Question: To start, I created a static version of an auto-populate dropdown list from another input.
This worked fine, but when I put it into a joomla site, and put all the head tags in, I get it working as it should, but in the second dropdown field I'm getting a load of extra values for every item.

The code I'm using for the head is:
'''
<script type="text/javascript">
var items = [];
items["24 Hour Blips"] = [ "24DPBU1200 - 1200mm Built Up Non-Illuminated Logo",
"24DPBU1500 - 1500mm Built Up Non-Illuminated Logo",
"24DPBU1700 - 1700mm Built Up Non-Illuminated Logo",
"24DPBU2000 - 2000mm Built Up Non-Illuminated Logo"
];
items["Car Park Signs"] = [ "FS1 - 640mm x 1800mm Car Park Flag Double Sided",
"FS2 - 700mm x 1250mm Car Park Flag Double Sided",
"FS3 - 1250mm x 1250mm Car Park Directional Single Sided",
"FS4 - 1250mm x 1250mm Car Park Directional Double Sided",
"FS5 - 1250mm x 860mm Car Park Directional Single Sided",
"FS6 - 1250mm x 860mm Car Park Directional Double Sided",
"FS7 - 600mm x 800mm Disclaimer Single Sided",
"FS8 - 600mm x 800mm Disclaimer Double Sided",
"FS9 - 800mm x 700mm Welcome Single Sided",
"FS10 - 800mm x 700mm Welcome Double Sided",
"FS11 - 2843mm x 1000mm Car Park Directional Single Sided",
"FS12 - 2843mm x 1000mm Car Park Directional Double Sided",
"FDP - 885mm x 260mm Finger Directional Post",
"FD - 885mm x 260mm Finger Directional",
"FDWM - 885mm x 260mm Finger Directional Wall Mounted"
];
items["Flex Letters"] = [ "FL3500 - 3500mm Illuminated Flex 'TESCO' Letters",
"FL4200 - 4200mm Illuminated Flex 'TESCO' Letters",
"FLE3500 - 3500mm Illuminated Flex 'EXTRA' Letters",
"FLE4200 - 4200mm Illuminated Flex 'EXTRA' Letters"
];
items["Gantry Signs"] = [ "GAN4300 - Twin Post 4.3m Main Store Gantry",
"GAN5700 - Twin Post 5.7m Main Store Gantry",
"GAN7100 - Twin Post 7.1m Main Store Gantry",
"SP-GAN4300 - Single Post 4.3m Main Store Gantry",
"SP-GAN5700 - Single Post 5.7m Main Store Gantry",
"SP-GAN7100 - Single Post 7.1m Main Store Gantry",
"GANPFS4300 - Twin Post 4.3m PFS Gantry",
"GANPFS5700 - Twin Post 5.7m PFS Gantry",
"GANPFS7100 - Twin Post 7.1m PFS Gantry",
"SP-GANPFS4300 - Single Post 4.3m PFS Gantry",
"SP-GANPFS5700 - Single Post 5.7m PFS Gantry",
"SP-GANPFS7100 - Single Post 7.1m PFS Gantry",
"RETRO4300 - Twin Post 4.3m Main Store Gantry Retro Kit",
"RETRO5700 - Twin Post 5.7m Main Store Gantry Retro Kit",
"RETRO7100 - Twin Post 7.1m Main Store Gantry Retro Kit",
"RETROPFS4300 - Twin Post 4.3m PFS Gantry Retro Kit",
"RETROPFS5700 - Twin Post 5.7m PFS Gantry Retro Kit",
"RETROPFS7100 - Twin Post 7.1m PFS Gantry Retro Kit",
"GANC - Twin Post Gantry Cage",
"SP-GANC - Single Post Gantry Cage"
];
items["Illuminated Logo"] = [ "ML600 - 600mm Illuminated Moulded 'TESCO' Letters",
"ML900 - 900mm Illuminated Moulded 'TESCO' Letters",
"ML1200 - 1200mm Illuminated Moulded 'TESCO' Letters",
"ML1500 - 1500mm Illuminated Moulded 'TESCO' Letters",
"ML1700 - 1700mm Illuminated Moulded 'TESCO' Letters",
"ML2000 - 2000mm Illuminated Moulded 'TESCO' Letters",
"ML2500 - 2500mm Illuminated Moulded 'TESCO' Letters",
"ML2900 - 2900mm Illuminated Moulded 'TESCO' Letters",
"MLE600 - 600mm Illuminated Moulded 'EXTRA' Letters",
"MLE900 - 900mm Illuminated Moulded 'EXTRA' Letters",
"MLE1200 - 1200mm Illuminated Moulded 'EXTRA' Letters",
"MLE1500 - 1500mm Illuminated Moulded 'EXTRA' Letters",
"MLE1700 - 1700mm Illuminated Moulded 'EXTRA' Letters",
"MLE2000 - 2000mm Illuminated Moulded 'EXTRA' Letters",
"MLE2500 - 2500mm Illuminated Moulded 'EXTRA' Letters",
"MLE2900 - 2900mm Illuminated Moulded 'EXTRA' Letters"
];
items["Non-Illuminated Logo"] = [ "BUL600 - 600mm Built Up Non-Illuminated 'TESCO' Letters",
"BUL900 - 900mm Built Up Non-Illuminated 'TESCO' Letters",
"BUL1200 - 1200mm Built Up Non-Illuminated 'TESCO' Letters",
"BUL1500 - 1500mm Built Up Non-Illuminated 'TESCO' Letters",
"BUL1700 - 1700mm Built Up Non-Illuminated 'TESCO' Letters",
"BUL2000 - 2000mm Built Up Non-Illuminated 'TESCO' Letters",
"BUL2500 - 2500mm Built Up Non-Illuminated 'TESCO' Letters",
"BUL2900 - 2900mm Built Up Non-Illuminated 'TESCO' Letters",
"BUL3500 - 3500mm Built Up Non-Illuminated 'TESCO' Letters",
"BUL4200 - 4200mm Built Up Non-Illuminated 'TESCO' Letters",
"BULE600 - 600mm Built Up Non-Illuminated 'EXTRA' Letters",
"BULE900 - 900mm Built Up Non-Illuminated 'EXTRA' Letters",
"BULE1200 - 1200mm Built Up Non-Illuminated 'EXTRA' Letters",
"BULE1500 - 1500mm Built Up Non-Illuminated 'EXTRA' Letters",
"BULE1700 - 1700mm Built Up Non-Illuminated 'EXTRA' Letters",
"BULE2000 - 2000mm Built Up Non-Illuminated 'EXTRA' Letters",
"BULE2500 - 2500mm Built Up Non-Illuminated 'EXTRA' Letters",
"BULE2900 - 2900mm Built Up Non-Illuminated 'EXTRA' Letters",
"BULE3500 - 3500mm Built Up Non-Illuminated 'EXTRA' Letters",
"BULE4200 - 4200mm Built Up Non-Illuminated 'EXTRA' Letters",
"FCL600 - 600mm Flat Cut 'TESCO' Letters",
"FCL900 - 900mm Flat Cut 'TESCO' Letters",
"FCL1200 - 1200mm Flat Cut 'TESCO' Letters",
"FCL1500 - 1500mm Flat Cut 'TESCO' Letters",
"FCL1700 - 1700mm Flat Cut 'TESCO' Letters",
"FCL2000 - 2000mm Flat Cut 'TESCO' Letters",
"FCL2500 - 2500mm Flat Cut 'TESCO' Letters",
"FCL2900 - 2900mm Flat Cut 'TESCO' Letters",
"FCL3500 - 3500mm Flat Cut 'TESCO' Letters",
"FCL4200 - 4200mm Flat Cut 'TESCO' Letters",
"FCLE600 - 600mm Flat Cut 'EXTRA' Letters",
"FCLE900 - 900mm Flat Cut 'EXTRA' Letters",
"FCLE1200 - 1200mm Flat Cut 'EXTRA' Letters",
"FCLE1500 - 1500mm Flat Cut 'EXTRA' Letters",
"FCLE1700 - 1700mm Flat Cut 'EXTRA' Letters",
"FCLE2000 - 2000mm Flat Cut 'EXTRA' Letters",
"FCLE2500 - 2500mm Flat Cut 'EXTRA' Letters",
"FCLE2900 - 2900mm Flat Cut 'EXTRA' Letters",
"FCLE3500 - 3500mm Flat Cut 'EXTRA' Letters",
"FCLE4200 - 4200mm Flat Cut 'EXTRA' Letters",
"VL600 - 600mm Vinyl 'TESCO' Letters",
"VL900 - 900mm Vinyl 'TESCO' Letters",
"VL1200 - 1200mm Vinyl 'TESCO' Letters",
"VL1500 - 1500mm Vinyl 'TESCO' Letters",
"VL1700 - 1700mm Vinyl 'TESCO' Letters",
"VL2000 - 2000mm Vinyl 'TESCO' Letters",
"VL2500 - 2500mm Vinyl 'TESCO' Letters",
"VL2900 - 2900mm Vinyl 'TESCO' Letters",
"VL3500 - 3500mm Vinyl 'TESCO' Letters",
"VL4200 - 4200mm Vinyl 'TESCO' Letters",
"VLE600 - 600mm Vinyl 'EXTRA' Letters",
"VLE900 - 900mm Vinyl 'EXTRA' Letters",
"VLE1200 - 1200mm Vinyl 'EXTRA' Letters",
"VLE1500 - 1500mm Vinyl 'EXTRA' Letters",
"VLE1700 - 1700mm Vinyl 'EXTRA' Letters",
"VLE2000 - 2000mm Vinyl 'EXTRA' Letters",
"VLE2500 - 2500mm Vinyl 'EXTRA' Letters",
"VLE2900 - 2900mm Vinyl 'EXTRA' Letters",
"VLE3500 - 3500mm Vinyl 'EXTRA' Letters",
"VLE4200 - 4200mm Vinyl 'EXTRA' Letters"
];
items["PFS Canopy/Kiosk"] = [ "PC1000IC - 1000mm Blue Internal Corner Panel",
"PC1000 - 1000mm Short Blue Fascia Panel",
"PC2000 - 2000mm Medium Blue Fascia Panel",
"PC3000 - 3000mm Long Blue Fascia Panel",
"PC4000 - 4000mm Long Blue Fascia Panel",
"PCEXTRA - 2000mm 'EXTRA' Text Panel",
"PCFB - Fixing Brackets",
"PCLT - 2500mm Lighting/Fixing Tray",
"PCEC - Standard Blue External Corner",
"PCTK - Non-Illuminated 'TESCO' Logo Panel",
"PCTEK - Non-Illuminated 'EXTRA' Logo Panel",
"PCTESCO - 3000mm 'TESCO' Text Panel"
];
items["Woodtex Bulkhead"] = [ "ASG UK 83 - Mill Finish Fixing Brackets",
"ASG UK 84 - Woodtex Finish Baton",
"ASG UK 84 EC - End Caps",
"TEX-TES-CP01 - Pre-Mitred Corner Section"
];
function fillSelect(nValue,nList){
nList.options.length = 1;
var curr = items[nValue];
for (each in curr)
{
var nOption = document.createElement('option');
nOption.appendChild(document.createTextNode(curr[each]));
nOption.setAttribute("value",curr[each]);
nList.appendChild(nOption);
}
}
</script>
'''
And my form looks like this:
'''
<select name='category_1' class="category" onchange="fillSelect(this.value,this.form['item_1'])">
<option value="">Select Category</option>
<option value="24 Hour Blips">24 Hour Blips</option>
<option value="Car Park Signs">Car Park Signs</option>
<option value="Flex Letters">Flex Letters</option>
<option value="Gantry Signs">Gantry Signs</option>
<option value="Illuminated Logo">Illuminated Logo</option>
<option value="Non-Illuminated Logo">Non-Illuminated Logo</option>
<option value="PFS Canopy/Kiosk">PFS Canopy/Kiosk</option>
<option value="Woodtex Bulkhead">Woodtex Bulkhead</option>
</select>
<select name='item_1' class="items"><option value="">Select Item</option></select>
'''
Can anyone help me?
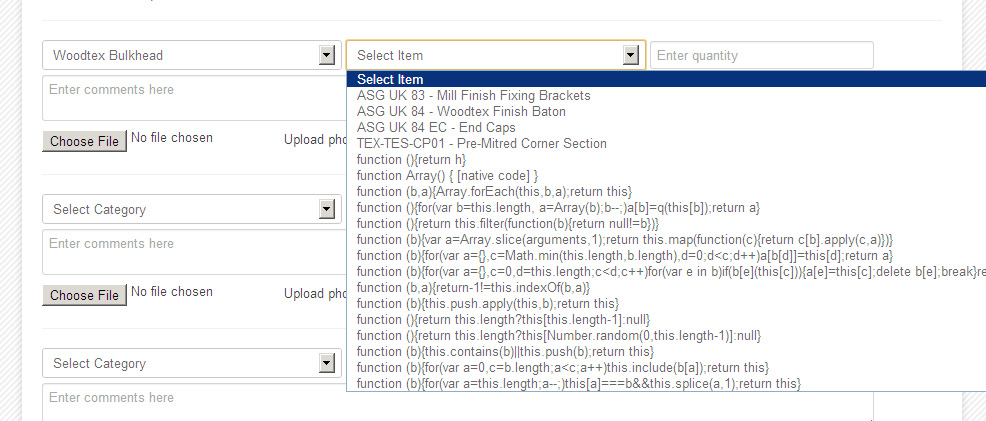
Answer: That is because the 'Array' object is extended and the 'for(i in array)' structure actually takes every (enumerable) property of the Array object and processes it.
This includes the array element indices, but since in Javascript every method is a property and libraries often supplement the Array's prototype with enumerable methods, you also go over those methods during the loop.
It worked in the static HTML because the array only had the default JS behavior. for..in is a bad choice if you are not taking precautions.
You can check if
'''
curr.hasOwnProperty(each)
'''
but that would be an overkill.
Simply change the loop to:
'''
for (each=0; each < curr.length; ++each)
'''
and save a lot of unnecessary headache.
Since you asked, I will add a small example to illustrate the enumerable properties and how they are reflected in 'for..in', but I will not go into details:
JavaScript uses prototypal inheritance. Extending is done in an object's special 'prototype' property.
A new property can be defined in many ways, and is usually 'enumerable'.
In order to create a non-enumerable property, one has to use a special method, 'Object.defineProperty()' and set a certain option.
'''
Array.prototype.foo = '';
Object.defineProperty(Array.prototype, 'enumerableProperty', { value: '', enumerable: true });
Object.defineProperty(Array.prototype, 'nonEnumerableProperty', { value: '', enumerable: false });
var arr = [10,'bar'],
i;
for(i in arr){
console.log(i, arr.hasOwnProperty(i));
}
'''
and the result in the console is:
'''
0 true
1 true
foo false
enumerableProperty false
'''
Note that:
- - 'ownProperty'- 'nonEnumerableProperty'